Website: apple
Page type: address-validator
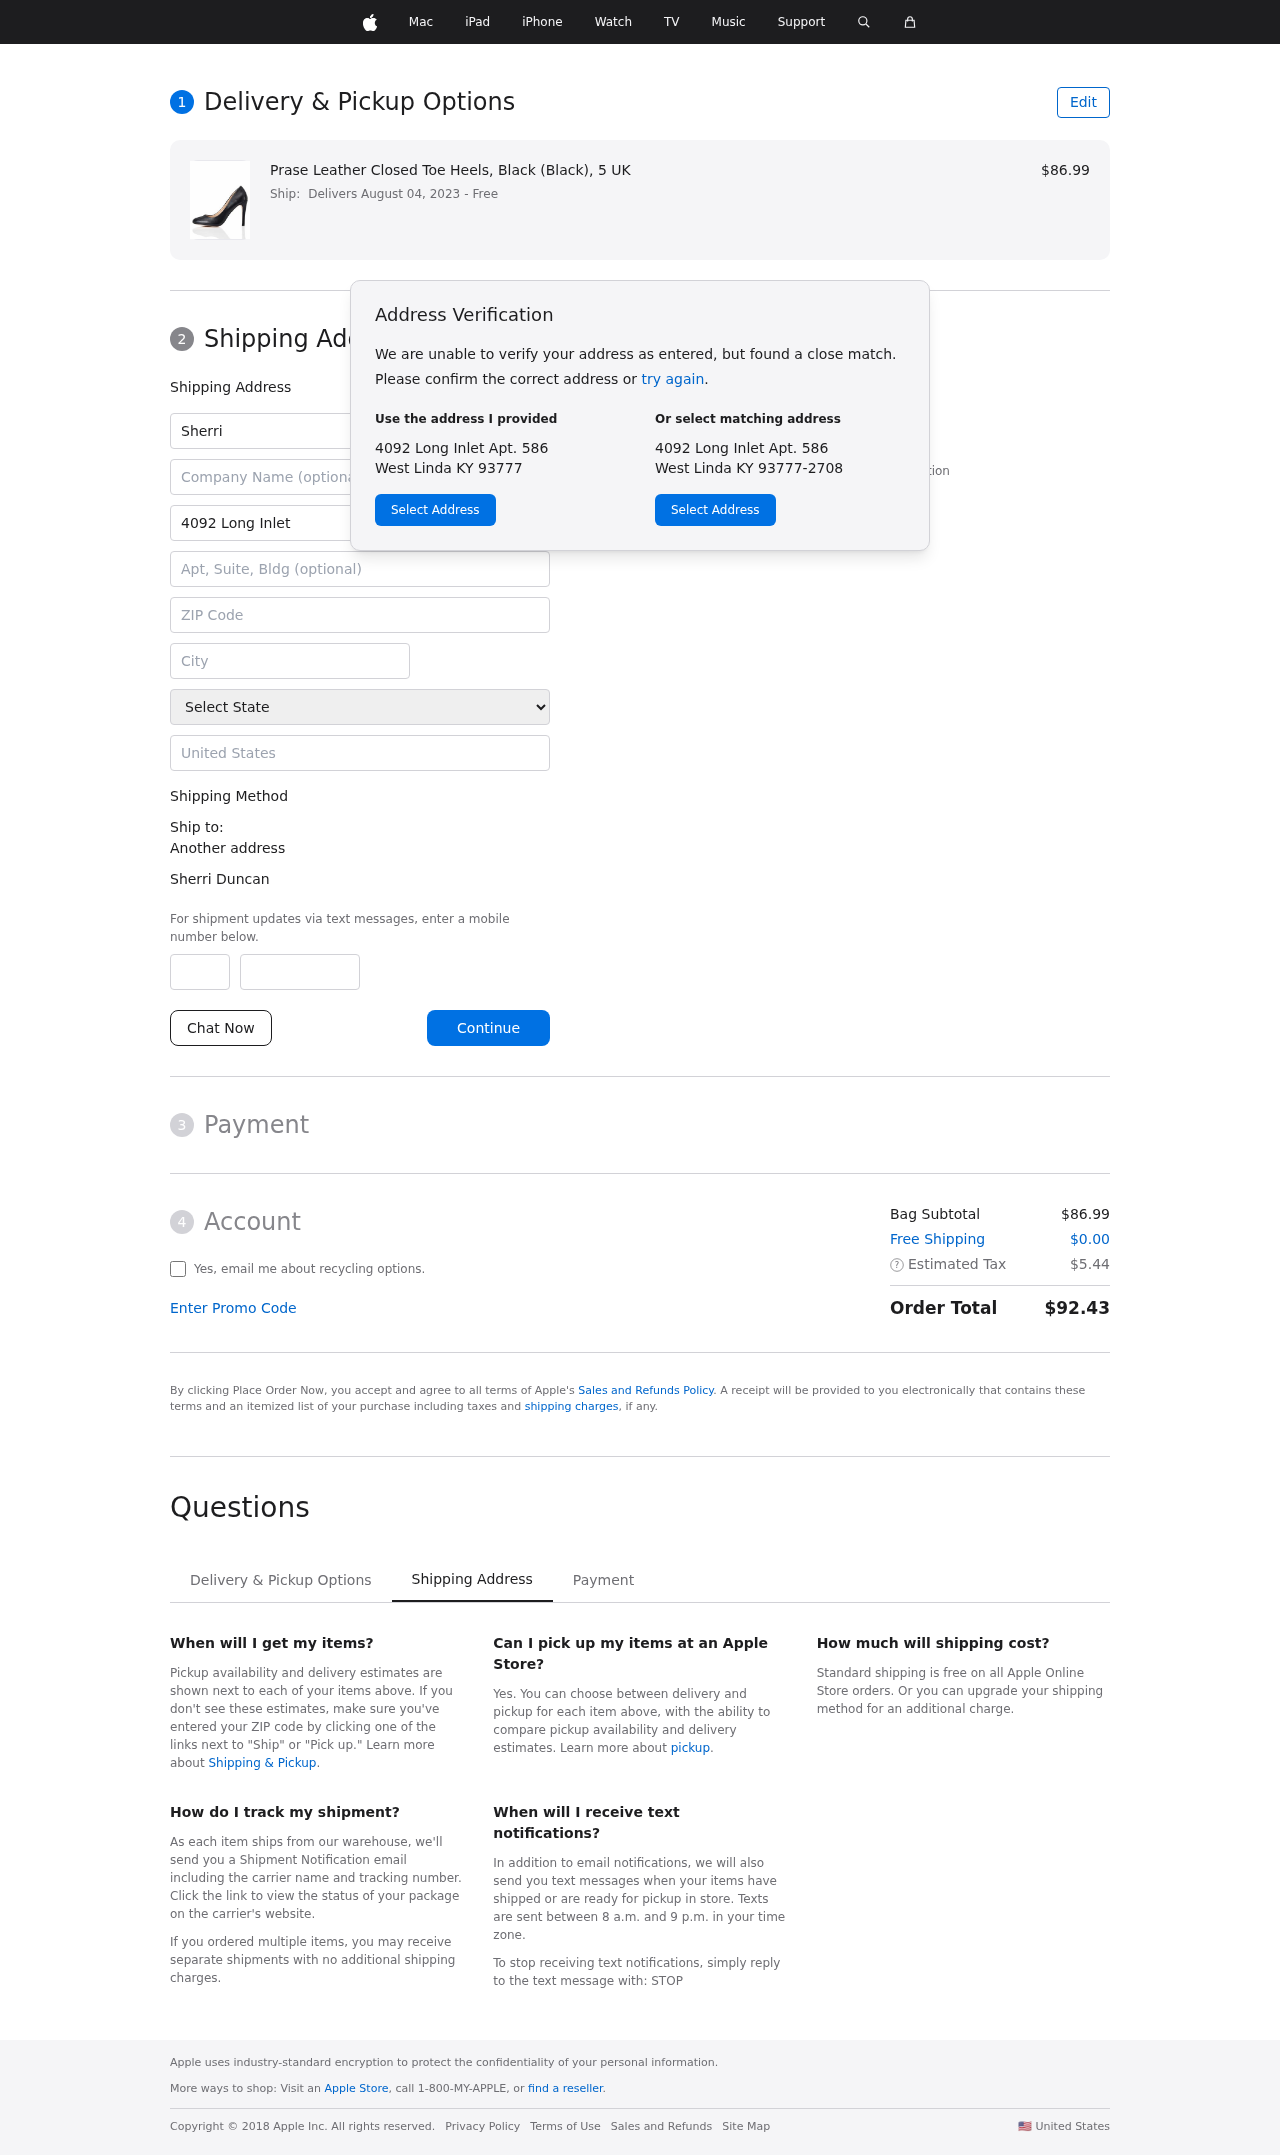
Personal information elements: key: PII_CITY
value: West Linda
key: PII_COUNTRY
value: United States
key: PII_FIRSTNAME
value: Sherri
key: PII_FULLNAME
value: Sherri Duncan
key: PII_LASTNAME
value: Duncan
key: PII_PHONE_AREA
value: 882
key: PII_PHONE_SUFFIX
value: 4055
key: PII_POSTCODE
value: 93777
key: PII_STATE
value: Kentucky
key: PII_STREET
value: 4092 Long Inlet Apt. 586
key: PII_STREET2
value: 54922 Timothy Inlet Suite 977
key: PII_CITY_STATE_ZIP
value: West Linda KY 93777
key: PII_STATE_ABBR
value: KY
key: PII_POSTCODE_FULL
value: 93777
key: PII_POSTCODE_NUMERIC
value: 93777
Product elements: key: PRODUCT1_NAME
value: Prase Leather Closed Toe Heels, Black (Black), 5 UK
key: PRODUCT1_PRICE
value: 86.99
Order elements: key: ORDER_DELIVERY_DATE
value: Delivers August 04, 2023
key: ORDER_SUBTOTAL
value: $86.99
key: ORDER_SHIPPING_COST
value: $0.00
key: ORDER_TAX
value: $5.44
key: ORDER_TOTAL
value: $92.43